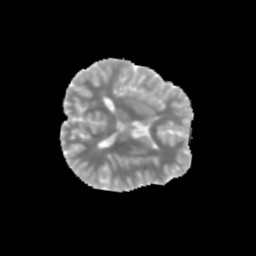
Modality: MD
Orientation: axial
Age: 13
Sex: male
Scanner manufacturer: siemens
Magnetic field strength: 3 T
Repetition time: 3.8 s
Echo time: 0.07 s